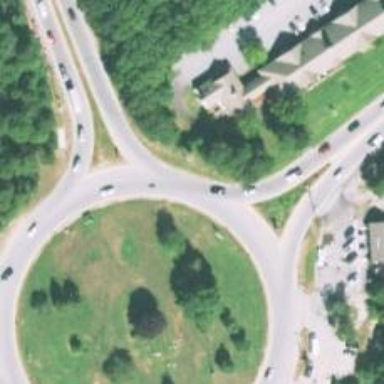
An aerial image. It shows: Roundabout on primary highway.